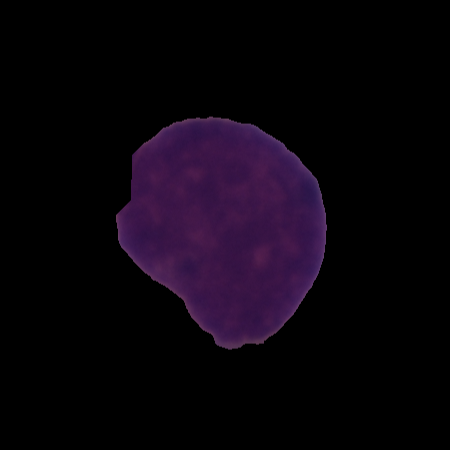
Label: cancer